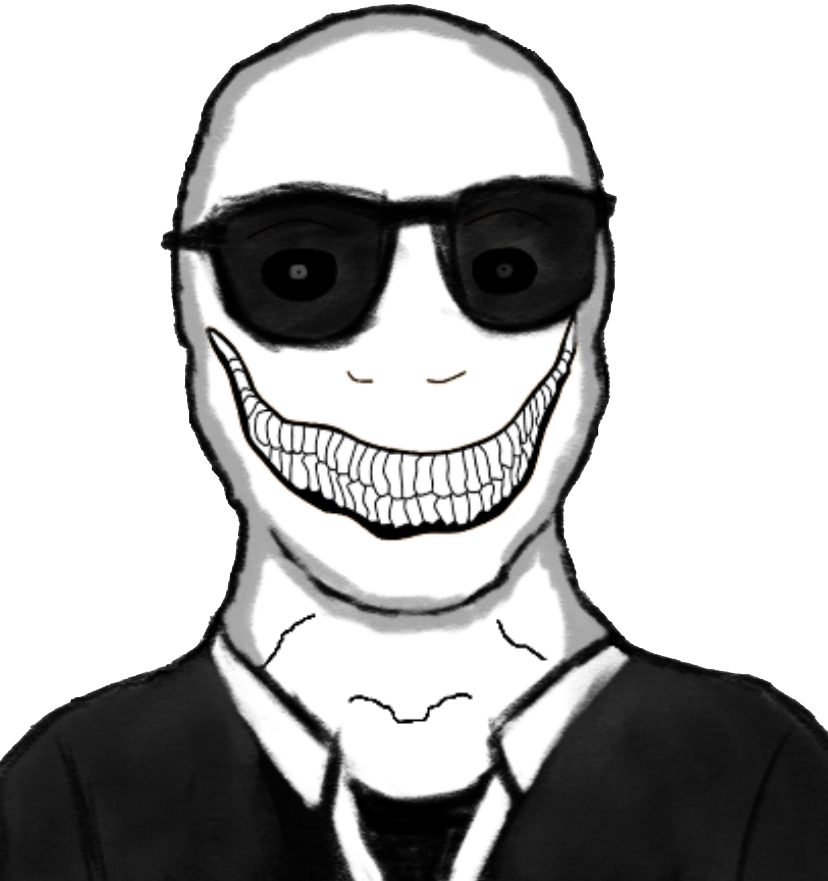
Label: 5_Oomer